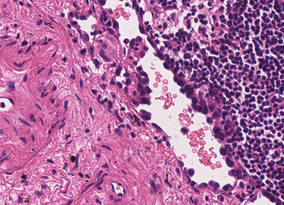
Tumor epithelial tissue: no
Tumor-associated stroma tissue: yes
Normal tissue: no